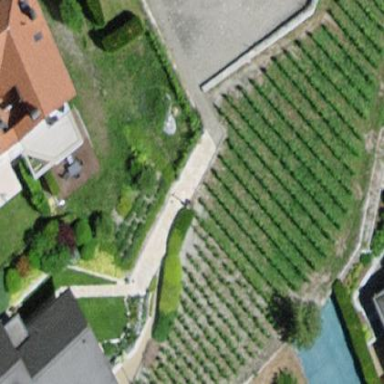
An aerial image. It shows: Vineyard with grape crops.